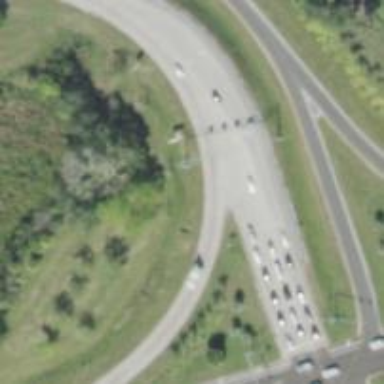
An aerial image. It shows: Asphalt motorway link.